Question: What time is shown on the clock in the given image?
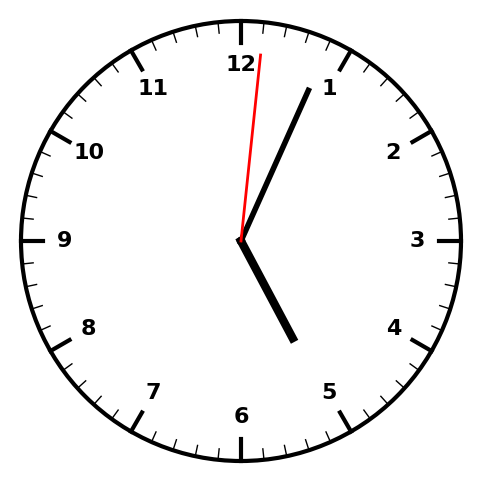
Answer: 05:04:01